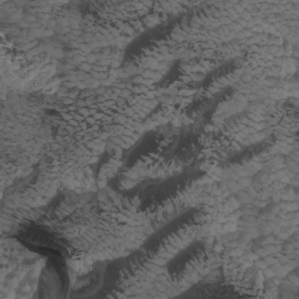
Label: non_frost